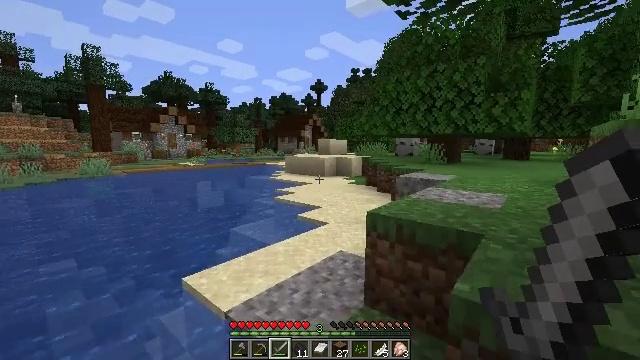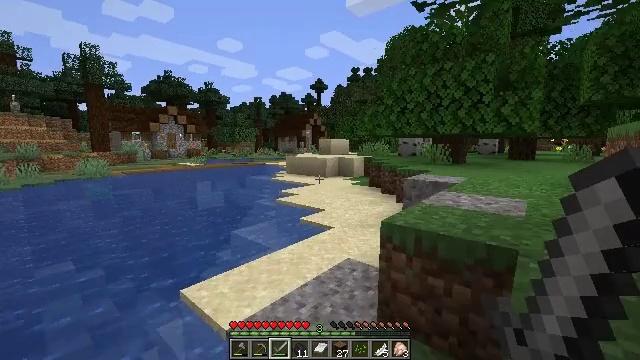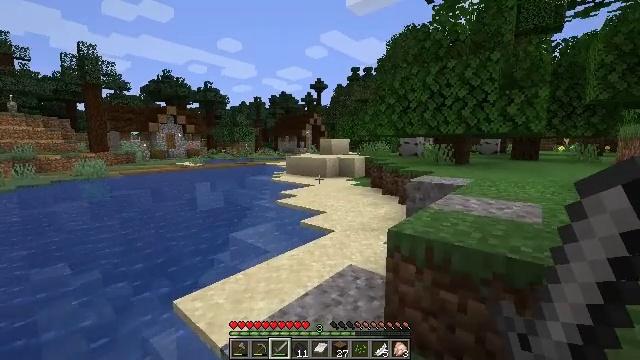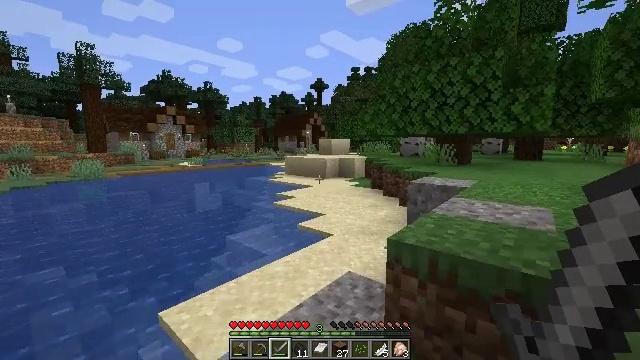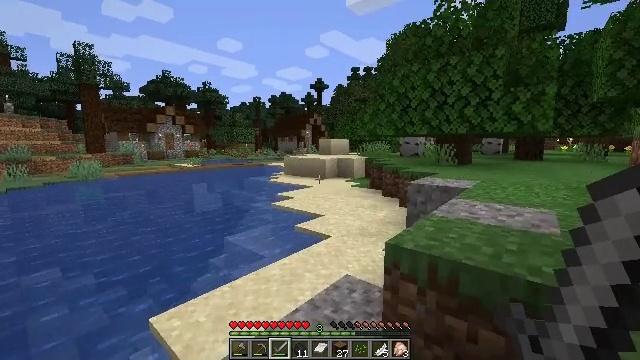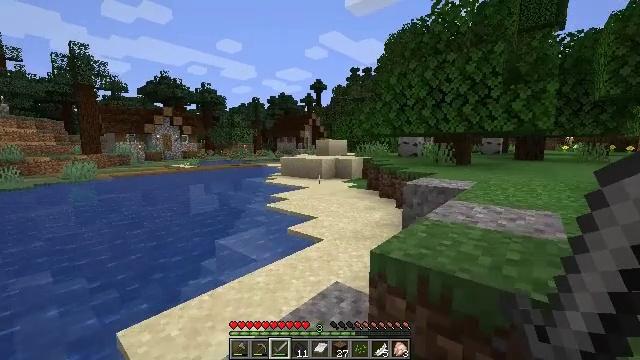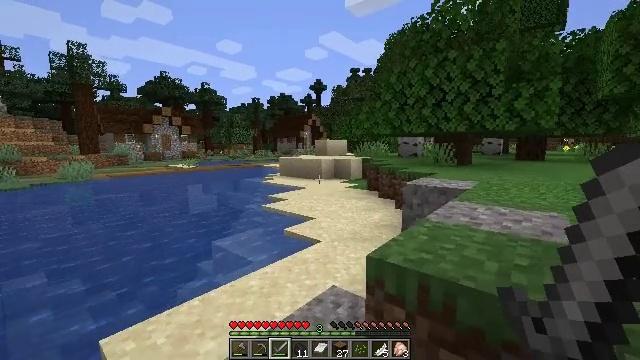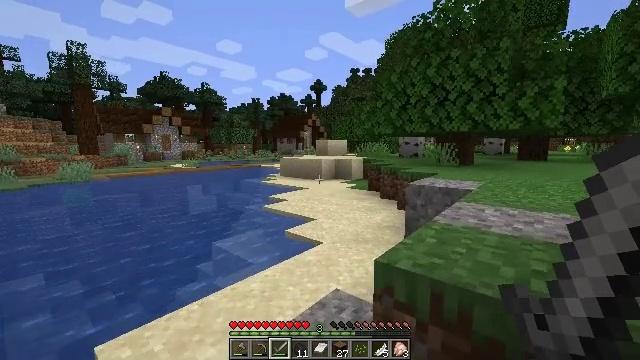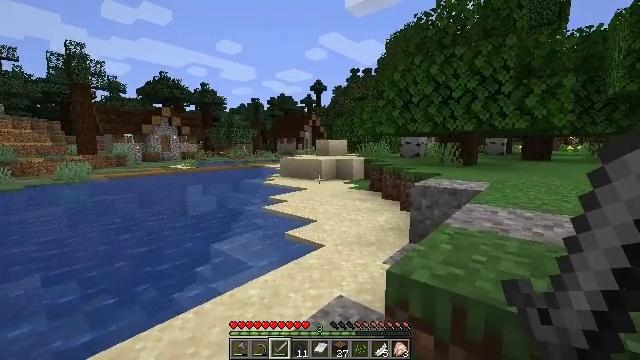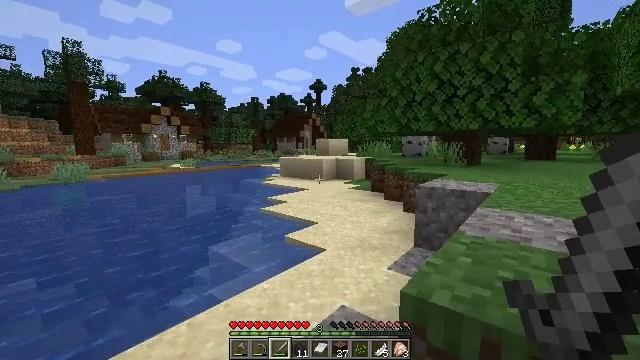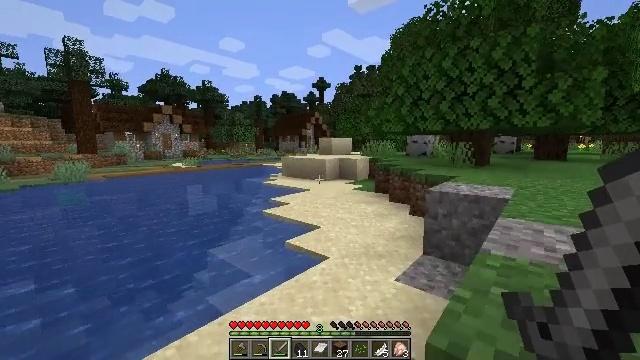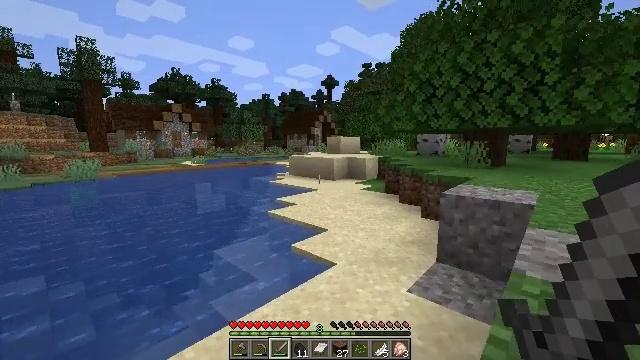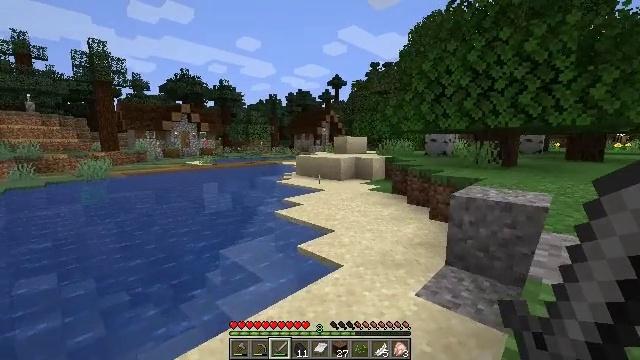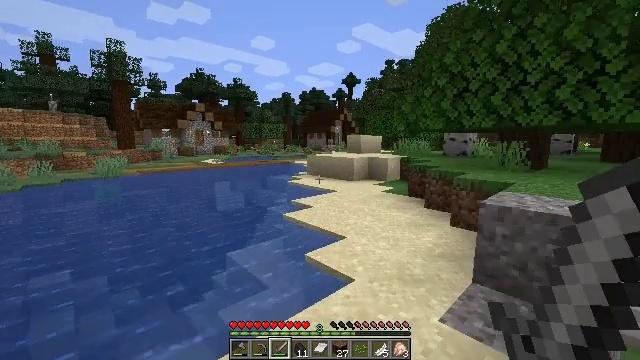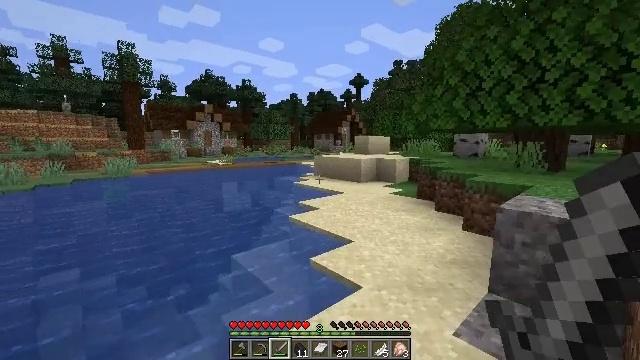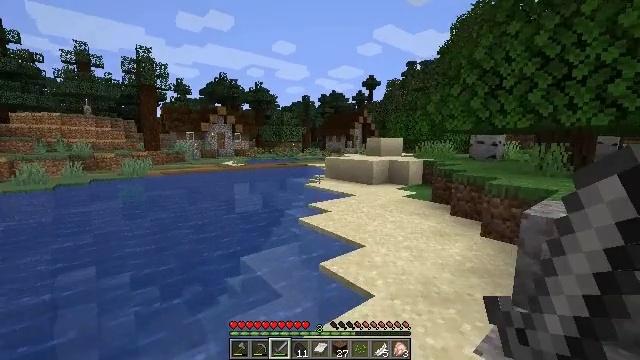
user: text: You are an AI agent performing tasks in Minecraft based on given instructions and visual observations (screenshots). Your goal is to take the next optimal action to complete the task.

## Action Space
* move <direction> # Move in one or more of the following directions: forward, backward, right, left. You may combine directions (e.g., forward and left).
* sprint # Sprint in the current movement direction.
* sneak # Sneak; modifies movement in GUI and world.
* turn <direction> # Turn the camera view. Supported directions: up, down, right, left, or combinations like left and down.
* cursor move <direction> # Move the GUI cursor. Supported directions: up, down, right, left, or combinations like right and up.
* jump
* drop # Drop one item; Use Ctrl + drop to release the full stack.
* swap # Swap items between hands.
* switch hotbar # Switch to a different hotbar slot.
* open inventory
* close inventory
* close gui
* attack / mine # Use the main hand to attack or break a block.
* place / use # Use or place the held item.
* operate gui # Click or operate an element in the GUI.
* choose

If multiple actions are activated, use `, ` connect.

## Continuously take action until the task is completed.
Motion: motion action
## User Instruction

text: Attack the fletching table to break it.
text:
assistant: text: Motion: move forward
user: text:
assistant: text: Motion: move forward and move right
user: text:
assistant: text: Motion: move forward and move right
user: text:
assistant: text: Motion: move forward and move right
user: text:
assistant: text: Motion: move forward and move right
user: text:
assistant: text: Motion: move forward
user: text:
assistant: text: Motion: move forward
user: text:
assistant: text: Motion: move forward
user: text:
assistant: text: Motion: move forward
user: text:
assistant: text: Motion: move forward
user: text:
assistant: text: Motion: move forward, turn left
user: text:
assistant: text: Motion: move forward, turn left
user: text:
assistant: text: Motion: move forward, turn left
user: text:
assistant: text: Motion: move forward, turn left
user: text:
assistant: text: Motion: move forward, turn left
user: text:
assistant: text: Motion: move forward, turn left
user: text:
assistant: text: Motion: move forward, turn left
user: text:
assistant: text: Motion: move forward, turn left
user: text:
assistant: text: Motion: move forward, turn left
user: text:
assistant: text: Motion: move forward, turn left
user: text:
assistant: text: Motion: move forward
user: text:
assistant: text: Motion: move forward
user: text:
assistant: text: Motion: move forward
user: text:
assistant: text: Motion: move forward
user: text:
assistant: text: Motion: move forward
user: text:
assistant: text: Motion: move forward
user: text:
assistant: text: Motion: move forward and move left
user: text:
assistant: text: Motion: move forward and move left, turn down
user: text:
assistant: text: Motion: move forward and move left, turn right
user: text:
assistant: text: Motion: move forward and move left, turn right